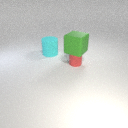
small red rubber cylinder below large green rubber cube